Question: I'm trying to update my node packages/modules and a lot of people (many from StackOverflow) recommended 'npm-check-updates' so I downloaded via npm and ran it. It gave me this error and I'm not sure what's wrong. Is something wrong with my PATH variable in system settings or something? I can't seem to find anything useful with searching Google. Thank you!

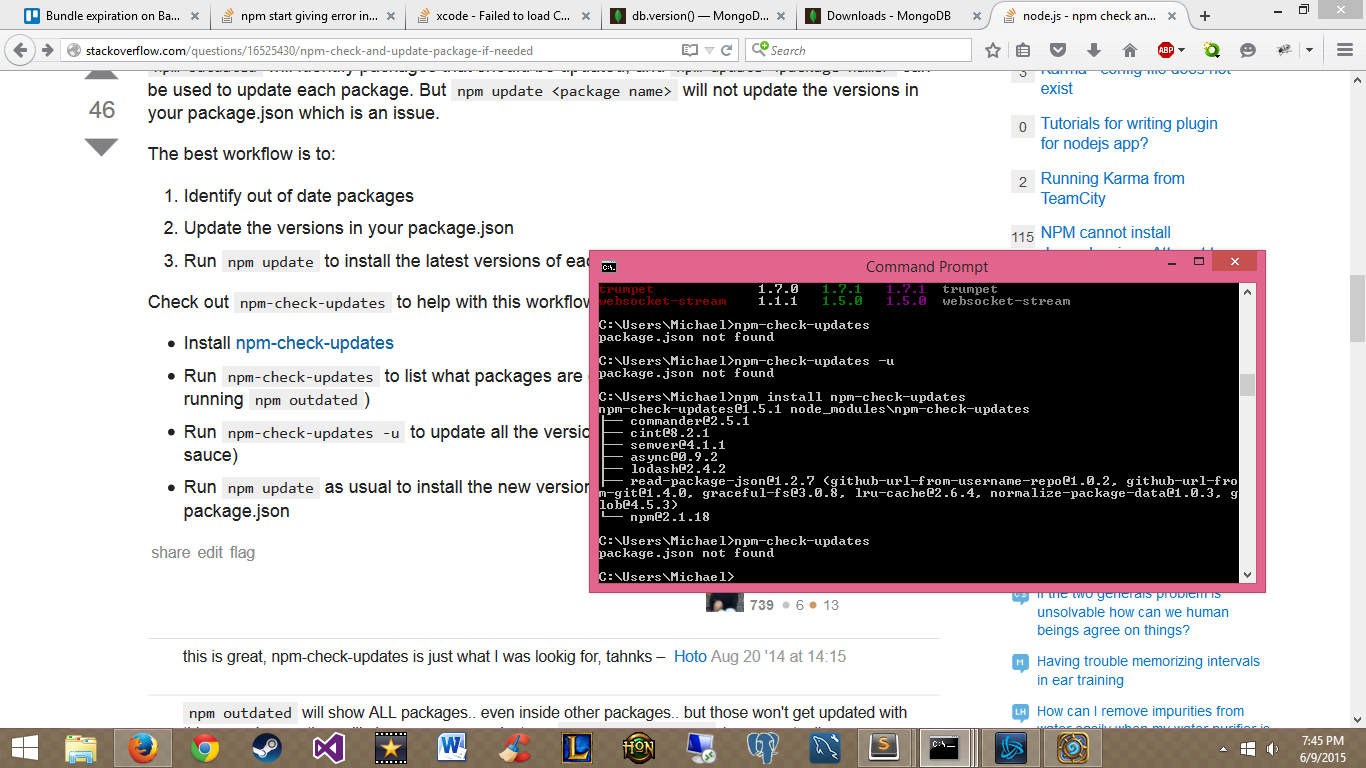
Answer: 'npm-check-updates' node module requires package.json file to check for the versions that your application is currently using. From the code, it looks for particularly 'package.json' in the current directory to read application dependencies and throws an error if the file is not found.
<URL>
If 'package.json' file exists, the module checks which packages can be updated to a higher version and are outdated. Once you review the suggestions and manually verifiy, you would want to run the module with '-u' option, which will automatically upgrade the 'package.json' file with the newer version numbers of the dependencies. Once this is done, you can run 'npm install' to download the latest versions.
Here is an example of running this update.
'''
~/Downloads/hackingedu/project 512-> ./node_modules/npm-check-updates/bin/npm-check-updates
"babelify" can be updated from 6.0.2 to 6.1.2 (Installed: 6.0.2, Latest: 6.1.2)
"browserify" can be updated from 9.0.8 to 10.2.4 (Installed: 9.0.8, Latest: 10.2.4)
"canvas" can be updated from 1.2.2 to 1.2.3 (Installed: none, Latest: 1.2.3)
"express" can be updated from 4.12.3 to 4.12.4 (Installed: 4.12.3, Latest: 4.12.4)
Run with '-u' to upgrade your package.json
~/Downloads/hackingedu/project 513-> mv package.json package.json.old
~/Downloads/hackingedu/project 514-> ./node_modules/npm-check-updates/bin/npm-check-updates
package.json not found
~/Downloads/hackingedu/project 515-> mv package.json.old package.json
~/Downloads/hackingedu/project 516-> cat package.json
{
"name": "workshop",
"version": "0.0.1",
"description": "",
"dependencies": {
"babelify": "6.0.2",
"browserify": "9.0.8",
"canvas": "1.2.2",
"express": "4.12.3",
"gameboy": "0.2.0",
"socket.io": "1.3.5"
}
}
~/Downloads/hackingedu/project 517-> ./node_modules/npm-check-updates/bin/npm-check-updates -u
"babelify" can be updated from 6.0.2 to 6.1.2 (Installed: 6.0.2, Latest: 6.1.2)
"browserify" can be updated from 9.0.8 to 10.2.4 (Installed: 9.0.8, Latest: 10.2.4)
"canvas" can be updated from 1.2.2 to 1.2.3 (Installed: none, Latest: 1.2.3)
"express" can be updated from 4.12.3 to 4.12.4 (Installed: 4.12.3, Latest: 4.12.4)
package.json upgraded
~/Downloads/hackingedu/project 518-> cat package.json
{
"name": "workshop",
"version": "0.0.1",
"description": "",
"dependencies": {
"babelify": "6.1.2",
"browserify": "10.2.4",
"canvas": "1.2.3",
"express": "4.12.4",
"gameboy": "0.2.0",
"socket.io": "1.3.5"
}
}
'''
It is recommended to use semantic versioning in your 'package.json' file, you can <URL> on 'package.json' best practices.